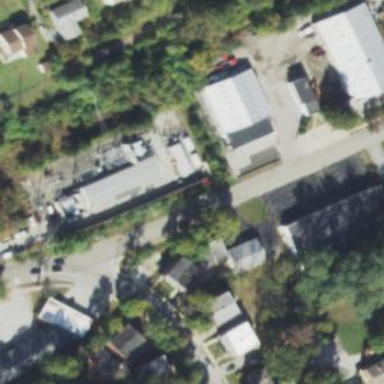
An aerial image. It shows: Power substation.